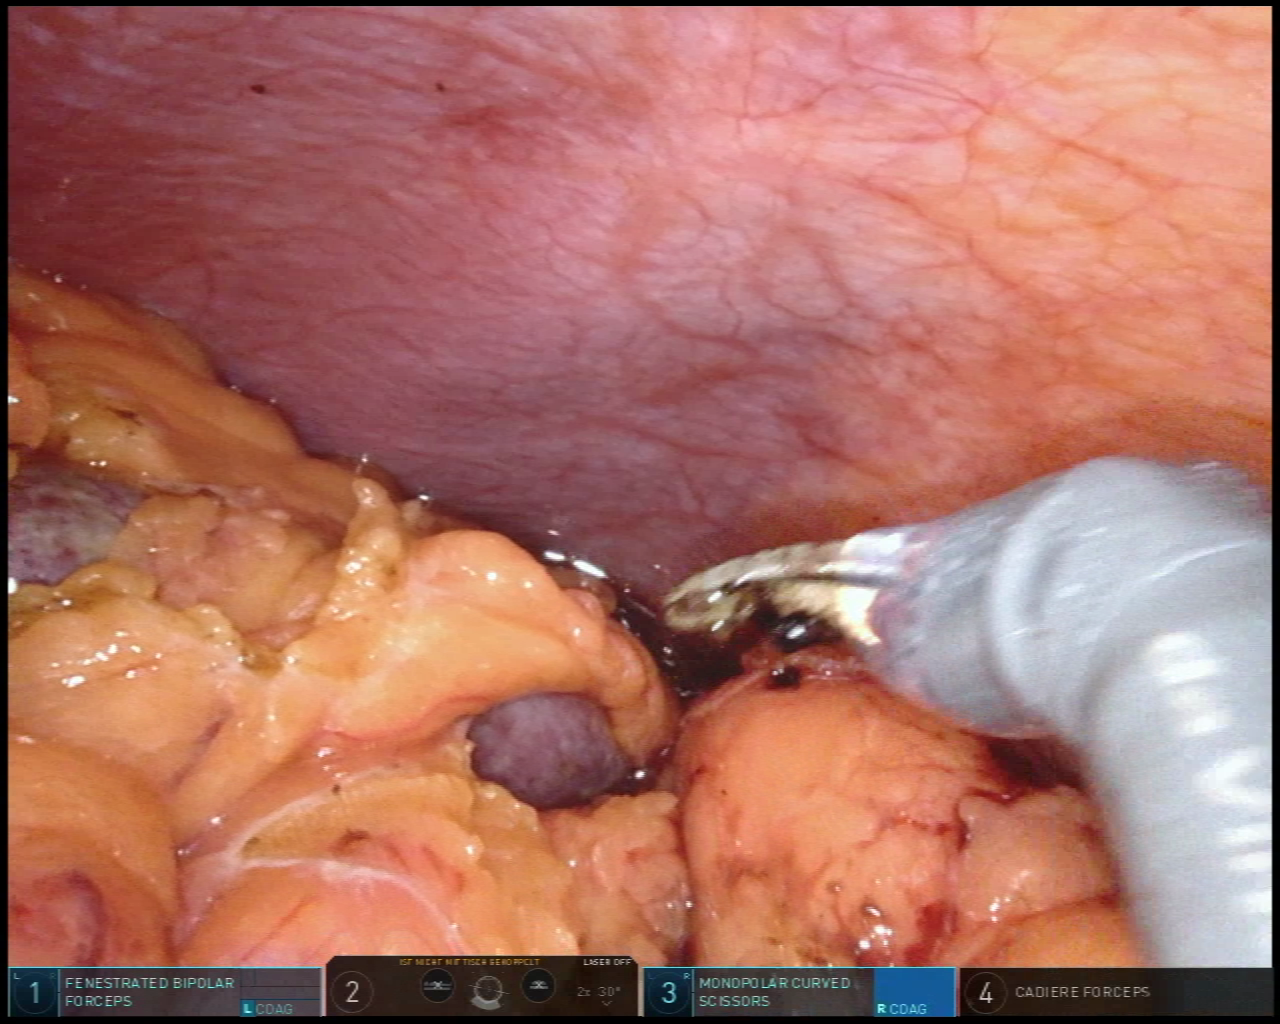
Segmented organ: spleen
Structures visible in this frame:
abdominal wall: yes
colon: no
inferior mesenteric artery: no
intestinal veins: no
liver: no
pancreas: no
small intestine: no
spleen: yes
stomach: no
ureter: no
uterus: no
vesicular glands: no